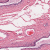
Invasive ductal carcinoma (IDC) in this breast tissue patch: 0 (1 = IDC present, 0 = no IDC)